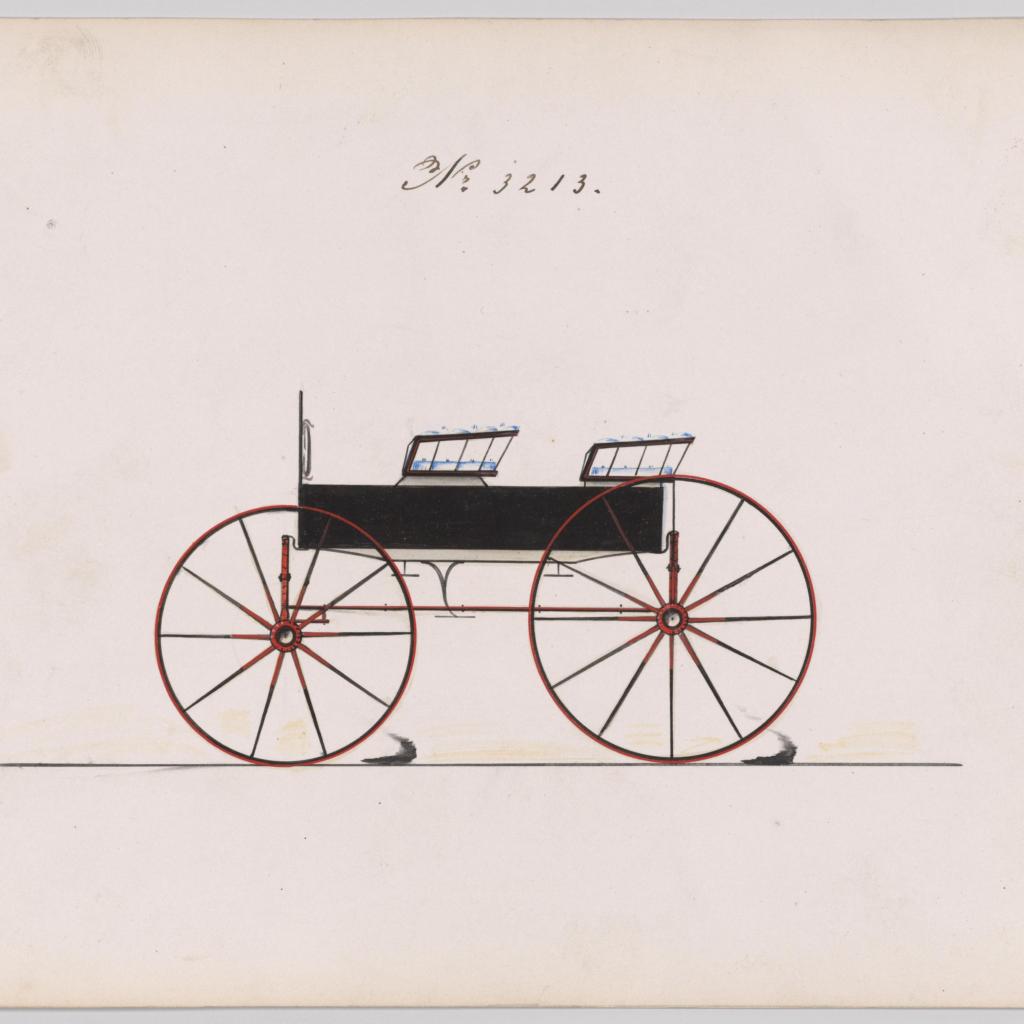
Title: Design for 4 seat Phaeton, no top, no. 3213
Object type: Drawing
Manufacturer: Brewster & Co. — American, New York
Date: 1876
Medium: Pen and black ink, watercolor and gouache with gum arabic
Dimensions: Sheet: 6 11/16 x 9 3/8 in. (17 x 23.8 cm)
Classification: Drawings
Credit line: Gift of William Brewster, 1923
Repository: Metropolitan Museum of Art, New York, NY